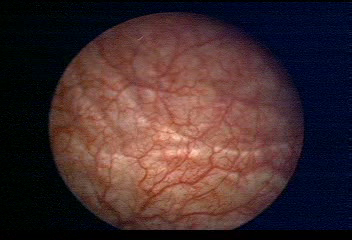
Modality: WLC
Class: Normal mucosa
Bladder cancer association: No